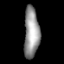
Tissue: lung
Cell type: T cells
Senescence score: 0.1967
Nuclear area (px): 756
Mean DAPI intensity: 150.153